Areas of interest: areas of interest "Dàtián Road Catholic Church"
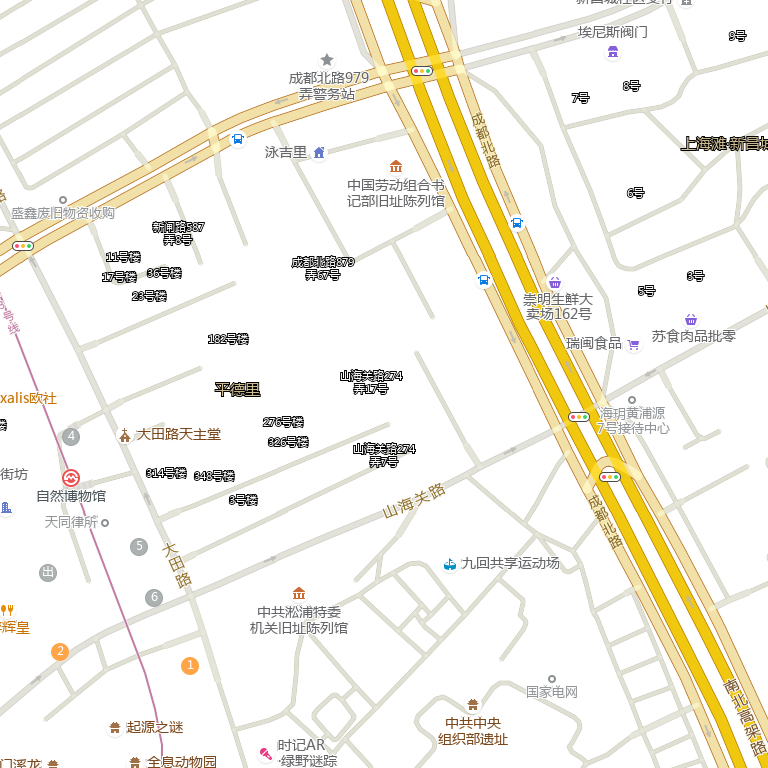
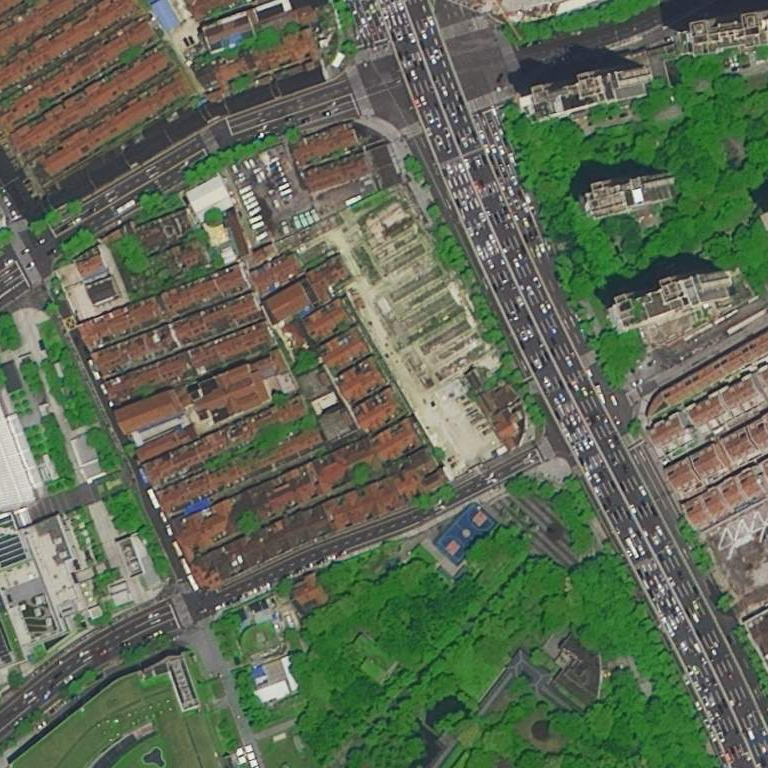